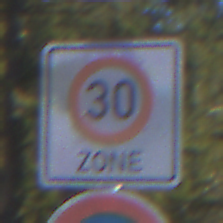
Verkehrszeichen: BeginnZone30
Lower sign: AbsolutesHalteverbot
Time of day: MorningAfternoon
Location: Outdoor (Nature)
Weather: Clear
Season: Winter
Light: Natural